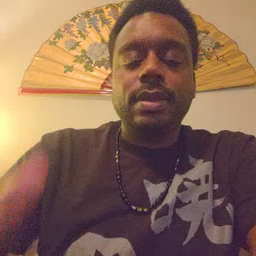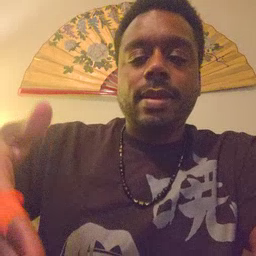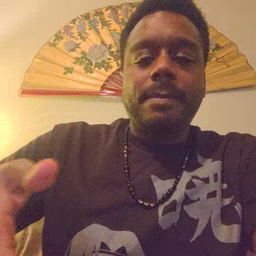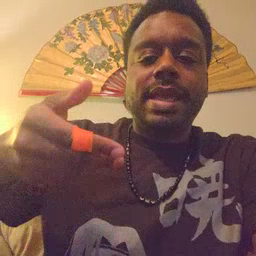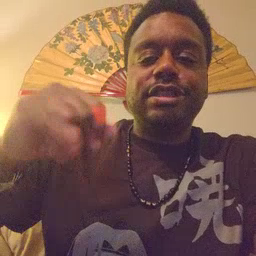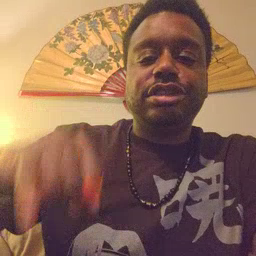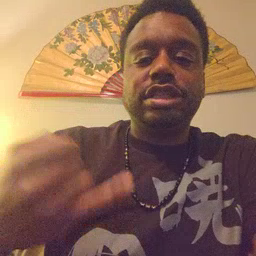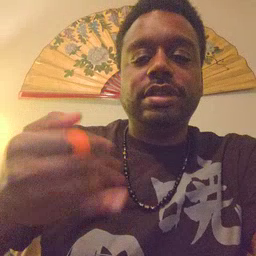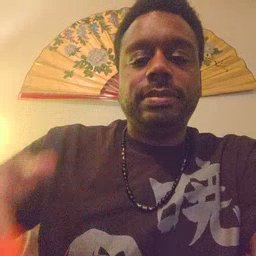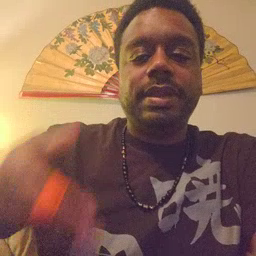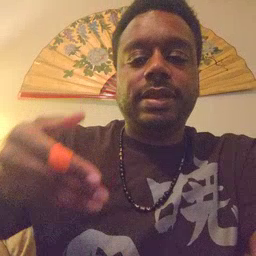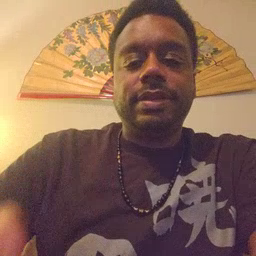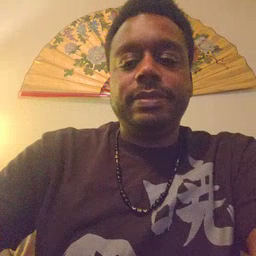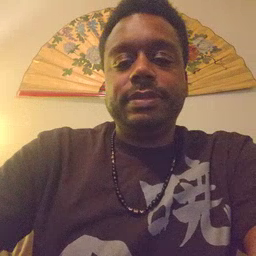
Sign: jeans